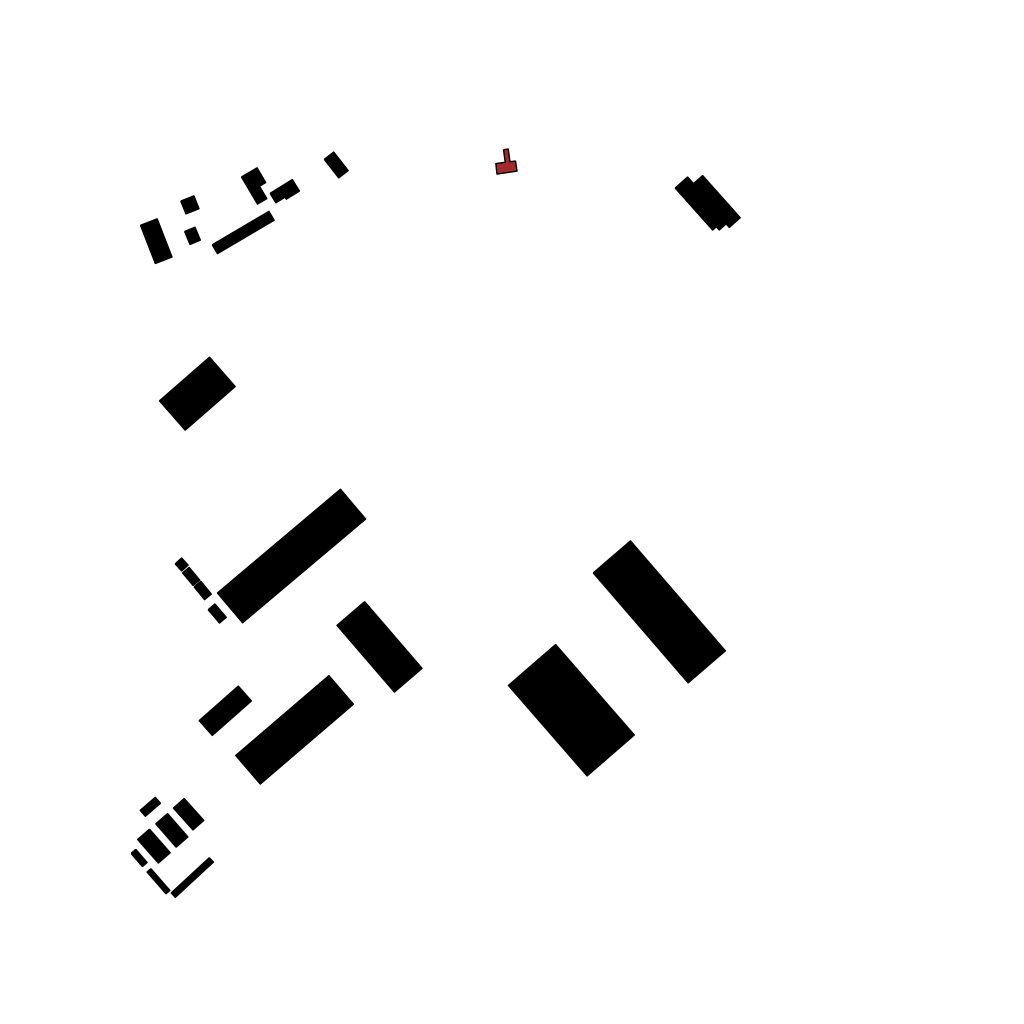
Tags: overhead vector_map, business, industrial, special, individual_rise, low_rise, density_1, Building, Facility, 1.0 km²